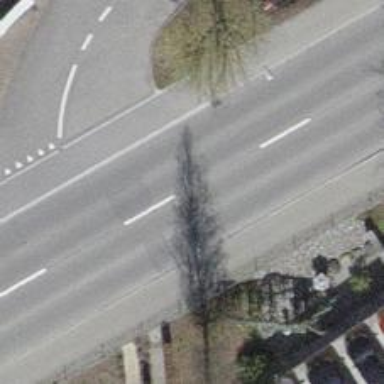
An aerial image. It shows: Public transport stop position.